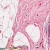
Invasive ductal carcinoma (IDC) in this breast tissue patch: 0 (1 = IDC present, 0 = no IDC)